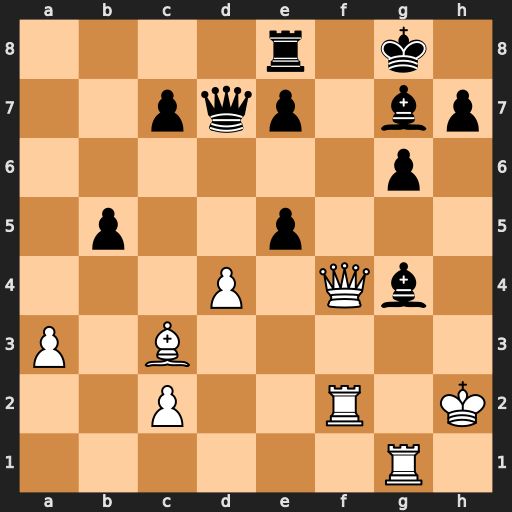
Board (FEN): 4r1k1/2pqp1bp/6p1/1p2p3/3P1Qb1/P1B5/2P2R1K/6R1
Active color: w
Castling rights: -
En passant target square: -
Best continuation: Qxg4 Qxg4 Rxg4